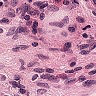
Metastatic tissue present: no